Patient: sex M, age 32
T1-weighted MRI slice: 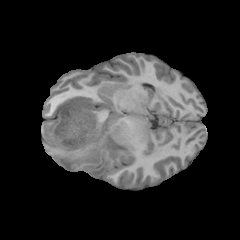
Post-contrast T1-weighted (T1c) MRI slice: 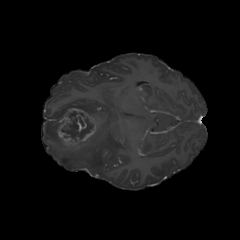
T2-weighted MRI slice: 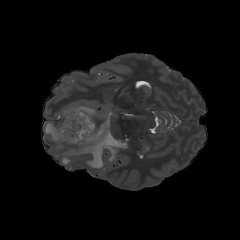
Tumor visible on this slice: yes
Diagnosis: Glioblastoma, IDH-wildtype
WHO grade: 4